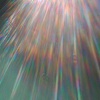
Label: sunburn